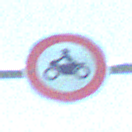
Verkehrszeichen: VerbotKraftraeder
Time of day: Midday
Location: Outdoor (Nature)
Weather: Clear
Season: Summer
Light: Natural